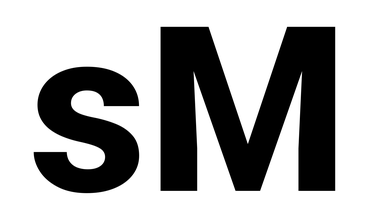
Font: Roboto_ExtraBold